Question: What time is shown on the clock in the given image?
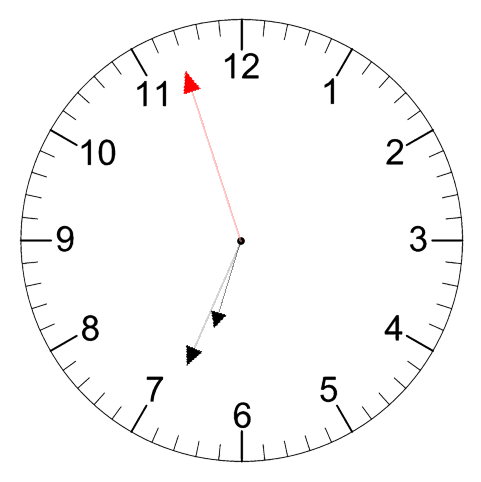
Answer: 06:33:57